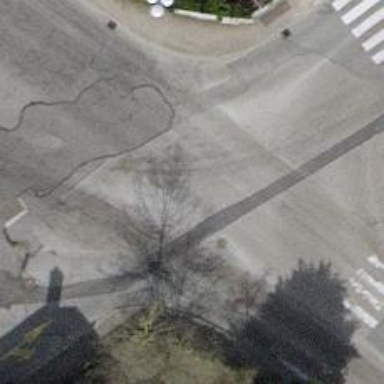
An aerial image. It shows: Road with traffic signals.